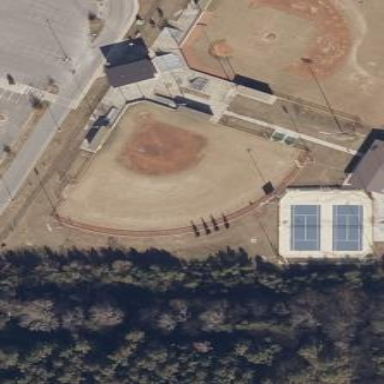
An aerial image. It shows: Baseball pitch for leisure land activities.